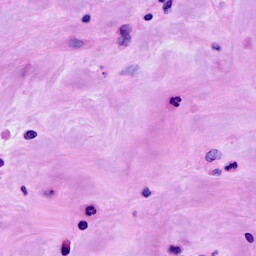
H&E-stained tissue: Breast